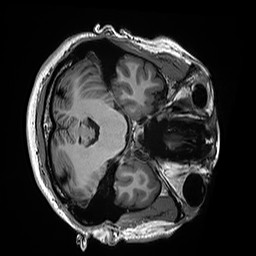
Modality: T1w
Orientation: axial
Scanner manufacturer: siemens
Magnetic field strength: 3 T
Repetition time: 2.5 s
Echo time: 0.00299 s